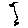
Label: bird